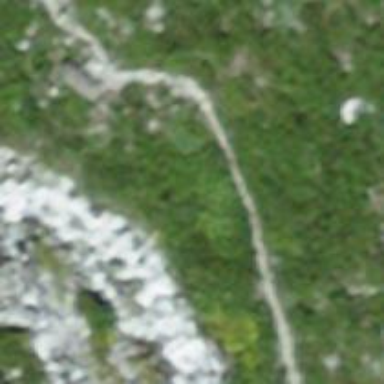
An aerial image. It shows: Path.